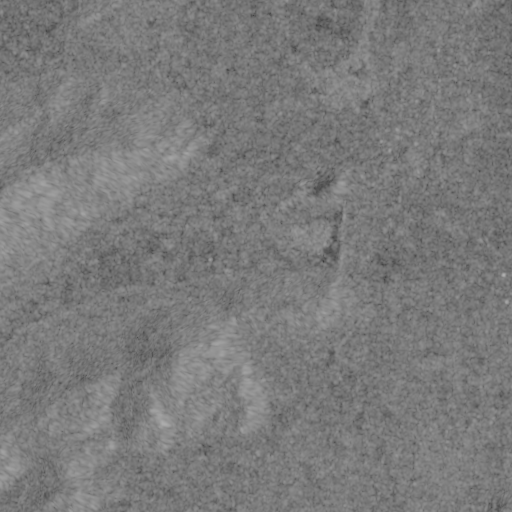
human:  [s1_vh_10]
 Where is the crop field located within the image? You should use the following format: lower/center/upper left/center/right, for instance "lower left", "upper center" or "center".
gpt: The crop field is located in the lower left of the image.
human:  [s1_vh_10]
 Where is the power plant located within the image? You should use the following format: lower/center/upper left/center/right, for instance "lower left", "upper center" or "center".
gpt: There is no power plant in the image.

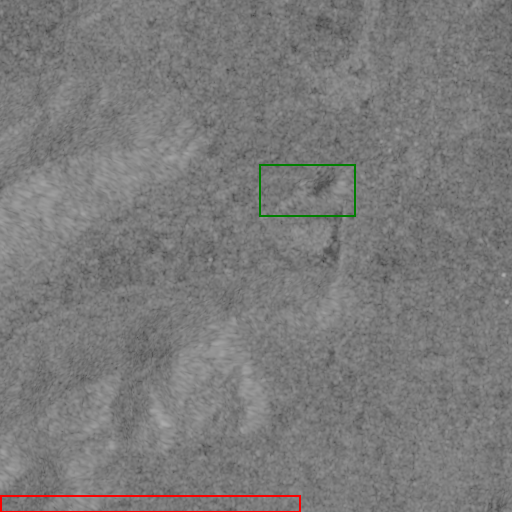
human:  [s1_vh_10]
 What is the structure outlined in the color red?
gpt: The structure outlined in red is a crop field.
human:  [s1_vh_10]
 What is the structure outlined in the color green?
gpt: The structure outlined in green is a quarry.
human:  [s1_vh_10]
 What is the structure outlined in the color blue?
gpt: There is no blue outline.